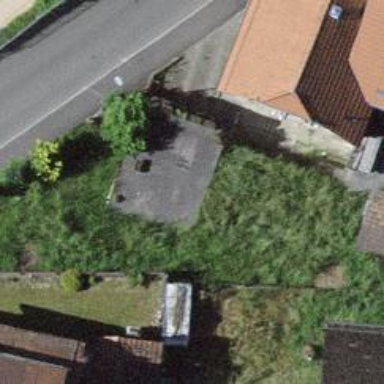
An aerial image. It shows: Garage.